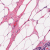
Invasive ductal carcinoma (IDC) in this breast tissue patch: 1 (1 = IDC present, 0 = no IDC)